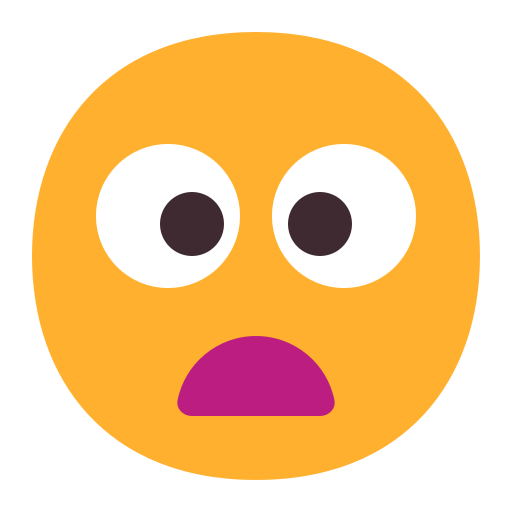
frowning face with open mouth flat